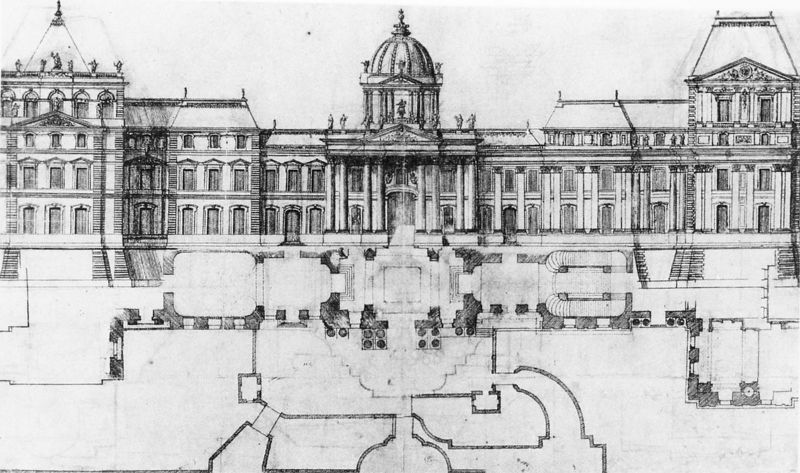
Titel: Louvre Fassadenentwurf, Mansart, erstes Projekt
Künstler: Francois Mansart
Institution: Paris, Bibliothèque Nationale
Schlagwörter: weiß, fenster, schwarz, skizze, säulen, zeichnung, dach, gebäude, park, schloss, architektur, turm, türen, giebel, weis, figuren, kuppel, treppen, stufen, palast, groß, entwurf, malen, plan, grundriss, versailles, bauplan, schlossanlage, kuppeldach